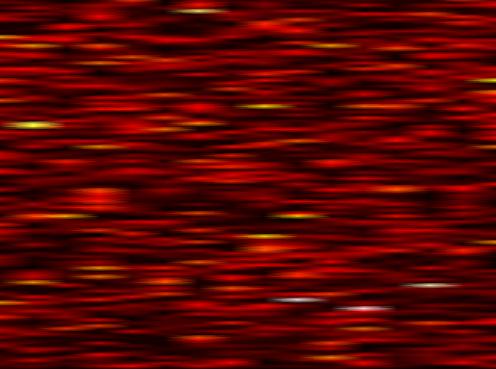
Label: FBMC